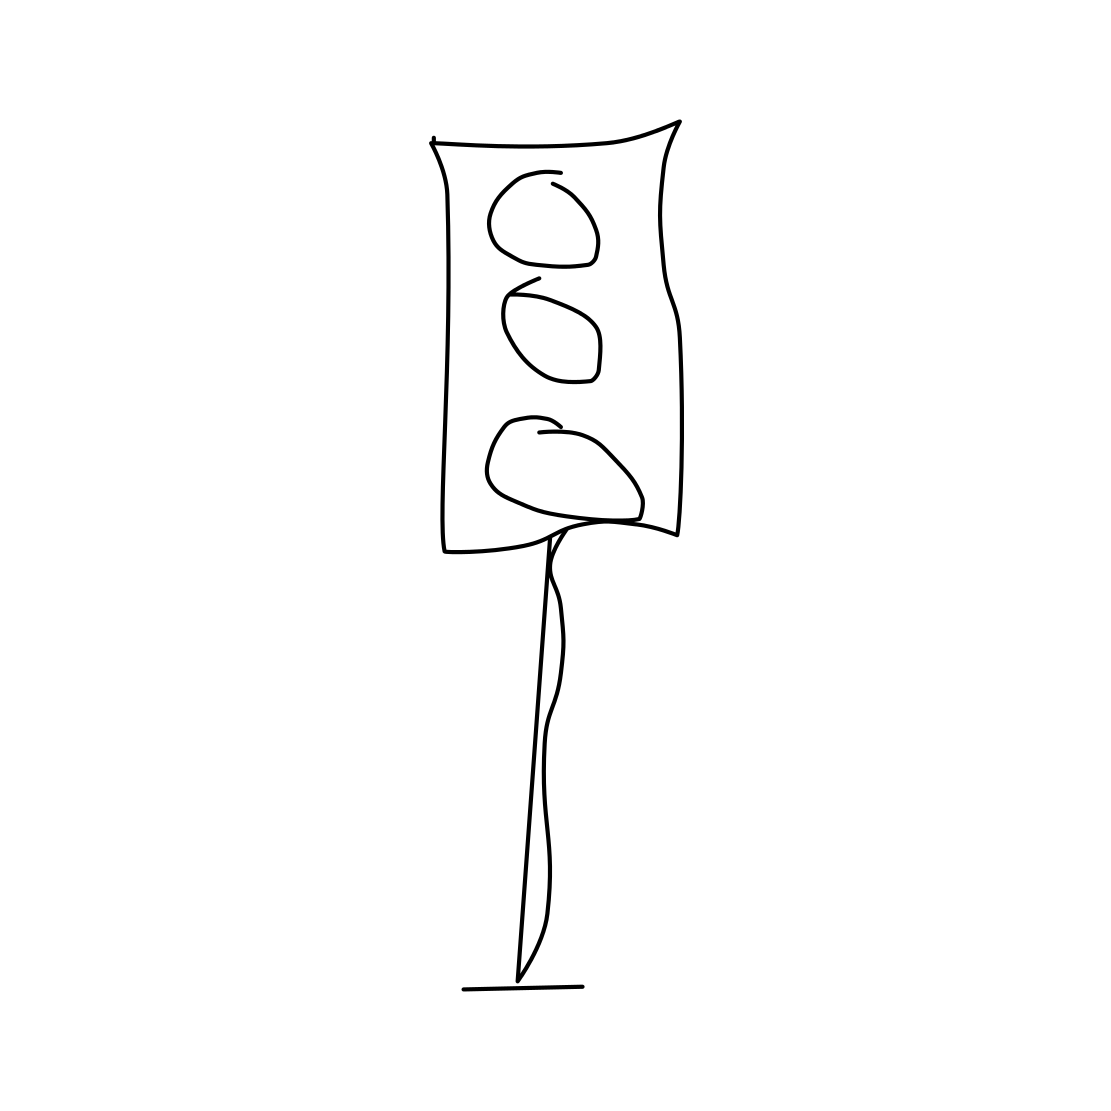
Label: traffic light